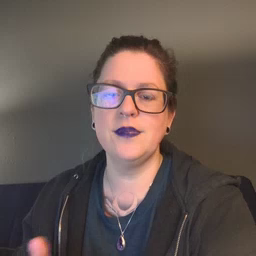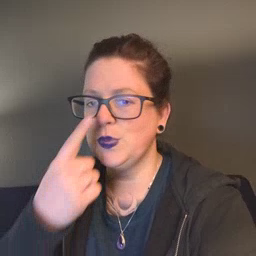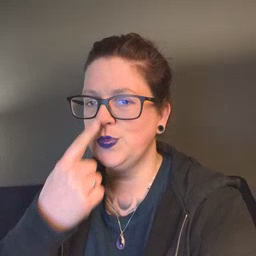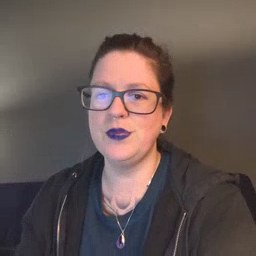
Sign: nose